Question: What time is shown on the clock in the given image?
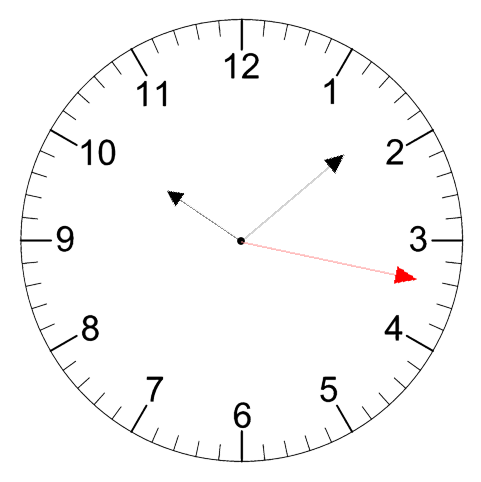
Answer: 10:08:17